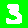
Digit: 3